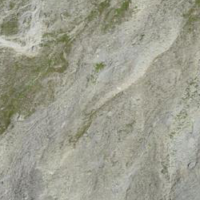
EUNIS habitat code: 31
Species observed at this site:
Silene acaulis